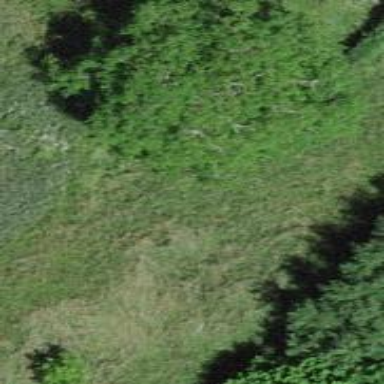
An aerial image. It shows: Single tag "natural: tree."